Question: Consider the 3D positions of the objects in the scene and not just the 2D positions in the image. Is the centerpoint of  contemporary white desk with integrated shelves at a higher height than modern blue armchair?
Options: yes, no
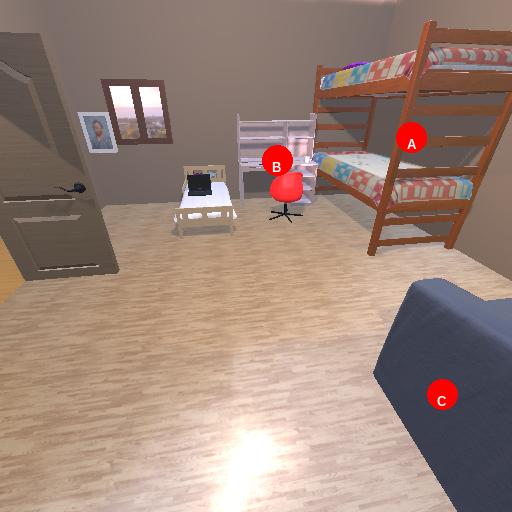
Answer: yes